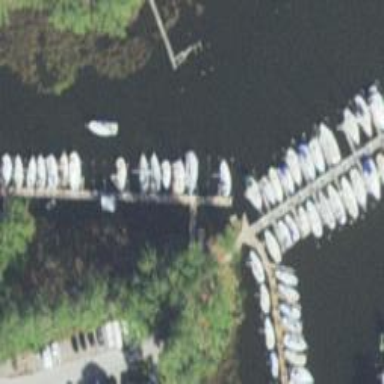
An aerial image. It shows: Pier located along footway.